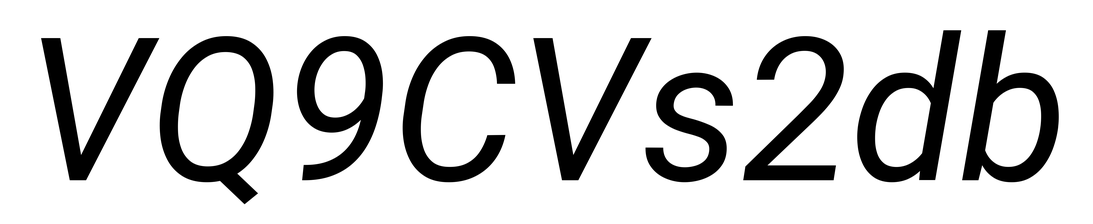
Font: Roboto-Italic_Italic